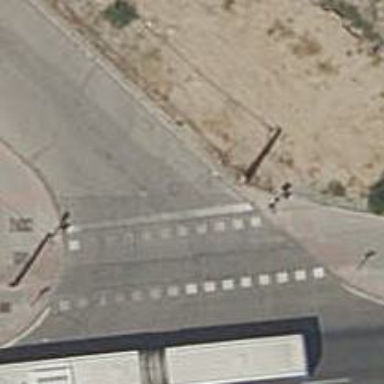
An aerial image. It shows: Road with traffic signals controlling the flow of traffic.